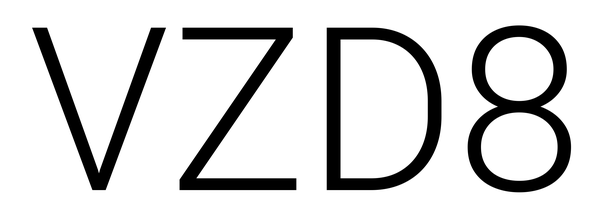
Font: Roboto_Light